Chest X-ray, PA view. Patient: 55 years old, sex M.
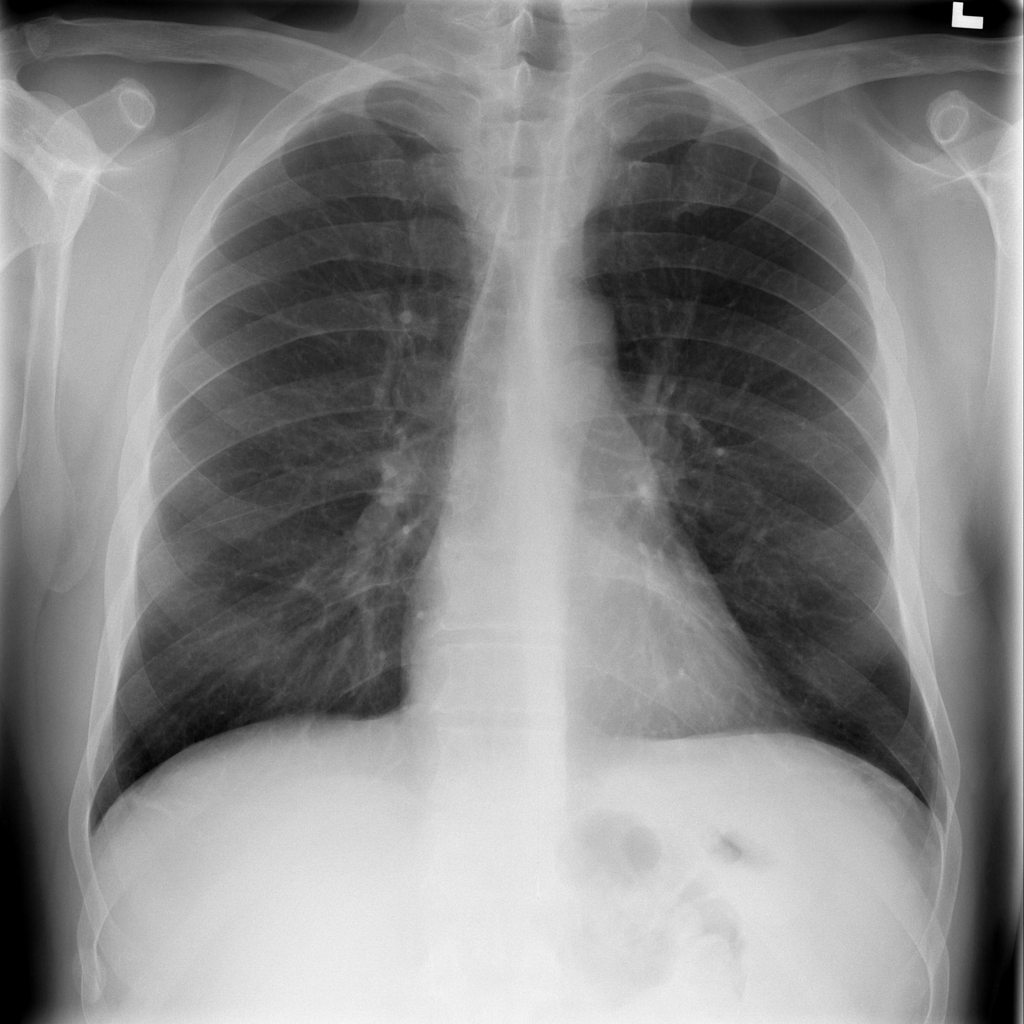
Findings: Infiltration